Question: I have a kml file exported from Google Earth which is essentially a path of part of the River Thames in London. I have put this into Google Maps with Javascript as a KmlLayer.
I need to find a way to calculate the distance between one point on the route and the end of the route. Obviously it can't just be linear distance as the route goes up, down, back, forth etc.
I can't think of a way to do this using a kml file and Google Maps so any other suggestions or methods would be fine. I could perhaps gather the coordinates from the kml file and using them another way on the map? But I'm not sure where to start.
Apologies as always if this question has been answered elsewhere, but I have looked and had no luck.
Thanks in advance,
Adam

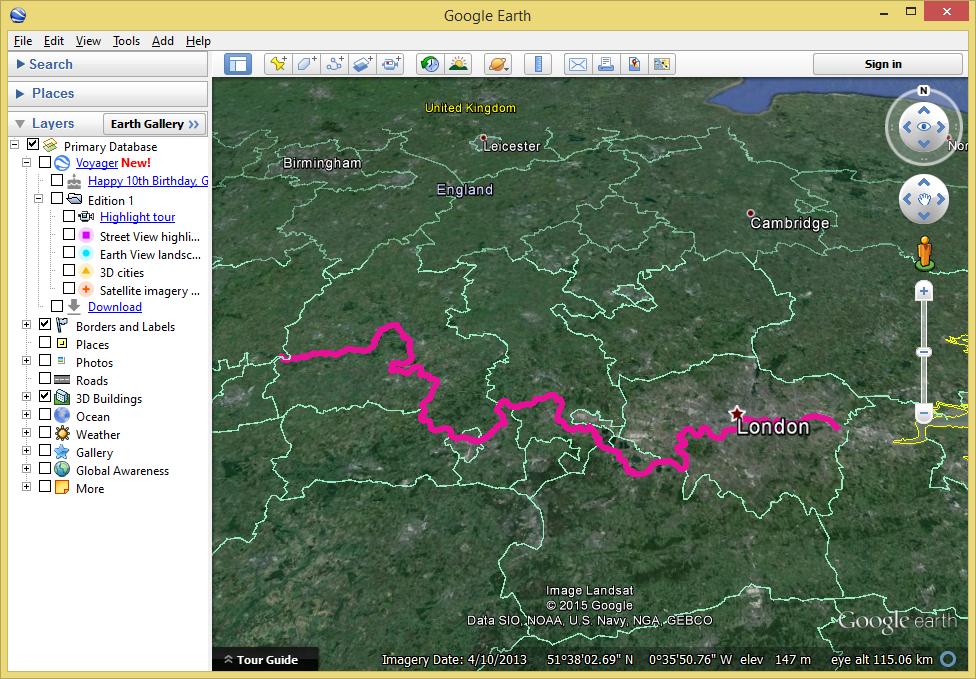
Answer: I found a solution, and that was to extract the kml coordinates into a javascript array of objects.
I then iterated through the array and got the distance between each point on the route using the Haversine Formula, and assigned each object a distance value (from the start of the route).
From there I could work out at each point on the route, how far it was from the start and finish just by using the distance value.
'''
views.string = '-1.692525715111287,51.692324976351,0 -1.691353785046965,51.69214295521361,0 -1.690097310611129,51.69205100316109,0...//etc etc';
var array = views.string.split(',0 ');
map.route = [];
$.each(array, function (i, e) {
if ((i + 1) == array.length) {
e = e.replace(',0', '');
}
var coords = e.split(',');
map.route.push({ lat: parseFloat(coords[1]), lng: parseFloat(coords[0]) });
});
var distance = 0;
$.each(map.route, function (i, e) {
if (map.route[i - 1] != undefined) {
var d = map.getDistance(map.route[i - 1], e);
distance += d;
e.distance = distance;
}
else {
e.distance = distance;
}
});
'''